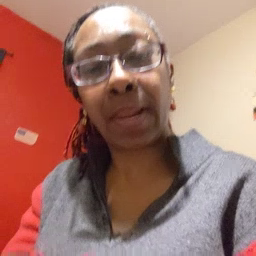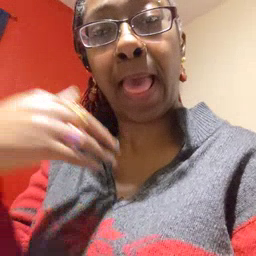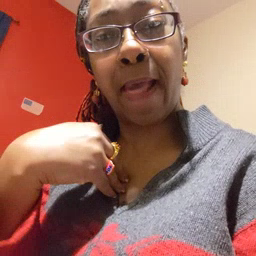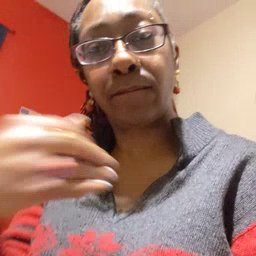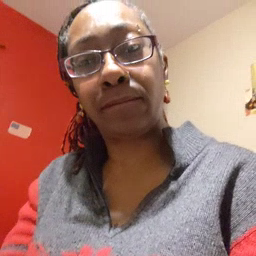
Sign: have